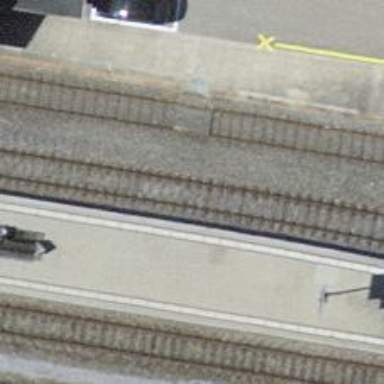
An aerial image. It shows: Railway stop with public transport stop position.